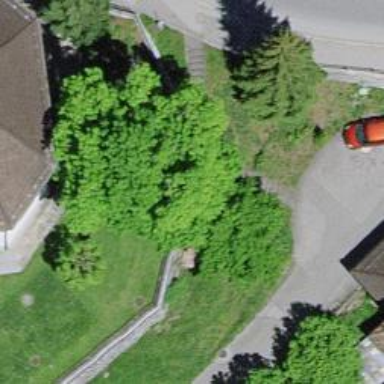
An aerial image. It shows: Set of steps on the road.